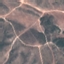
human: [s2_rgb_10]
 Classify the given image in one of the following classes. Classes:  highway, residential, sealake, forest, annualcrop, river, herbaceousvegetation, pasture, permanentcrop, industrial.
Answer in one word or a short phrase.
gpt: HerbaceousVegetation